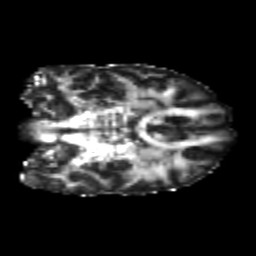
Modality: FA
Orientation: coronal
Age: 25
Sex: female
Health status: healthy
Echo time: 0.074 s